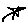
Label: star